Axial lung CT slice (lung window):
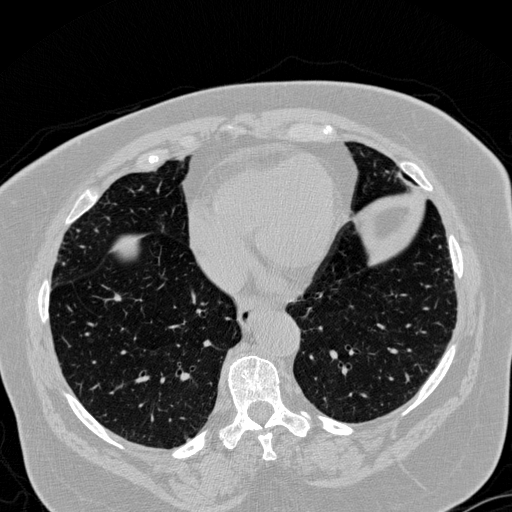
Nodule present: yes
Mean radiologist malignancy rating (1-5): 2.5